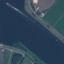
Label: River